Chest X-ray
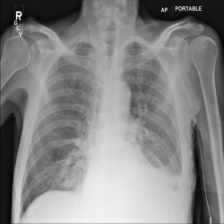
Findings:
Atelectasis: negative
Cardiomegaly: negative
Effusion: negative
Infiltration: negative
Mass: negative
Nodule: negative
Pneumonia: negative
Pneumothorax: negative
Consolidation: negative
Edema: negative
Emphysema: negative
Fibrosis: negative
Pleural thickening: negative
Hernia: negative